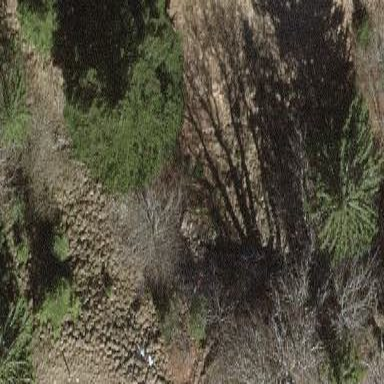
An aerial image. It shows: Mixed forest with variety of leaf types and cycles.